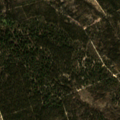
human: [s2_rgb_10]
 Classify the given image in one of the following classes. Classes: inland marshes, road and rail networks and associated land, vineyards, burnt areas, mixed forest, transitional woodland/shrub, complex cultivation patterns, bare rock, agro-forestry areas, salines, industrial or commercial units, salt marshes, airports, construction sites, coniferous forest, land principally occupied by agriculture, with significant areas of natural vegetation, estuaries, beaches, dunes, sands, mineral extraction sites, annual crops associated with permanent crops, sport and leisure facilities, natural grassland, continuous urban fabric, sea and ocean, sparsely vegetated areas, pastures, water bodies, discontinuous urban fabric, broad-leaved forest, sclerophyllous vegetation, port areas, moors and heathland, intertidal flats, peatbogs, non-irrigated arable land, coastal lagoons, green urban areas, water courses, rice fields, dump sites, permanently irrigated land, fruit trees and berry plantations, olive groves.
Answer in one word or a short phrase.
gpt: broad-leaved forest, transitional woodland/shrub